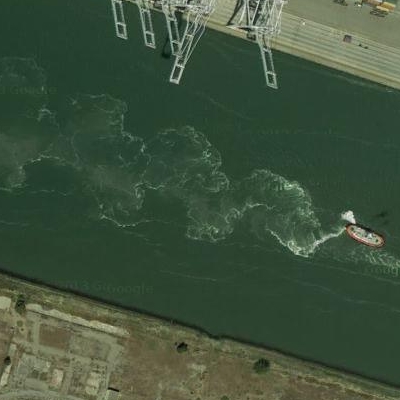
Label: dRiverLake